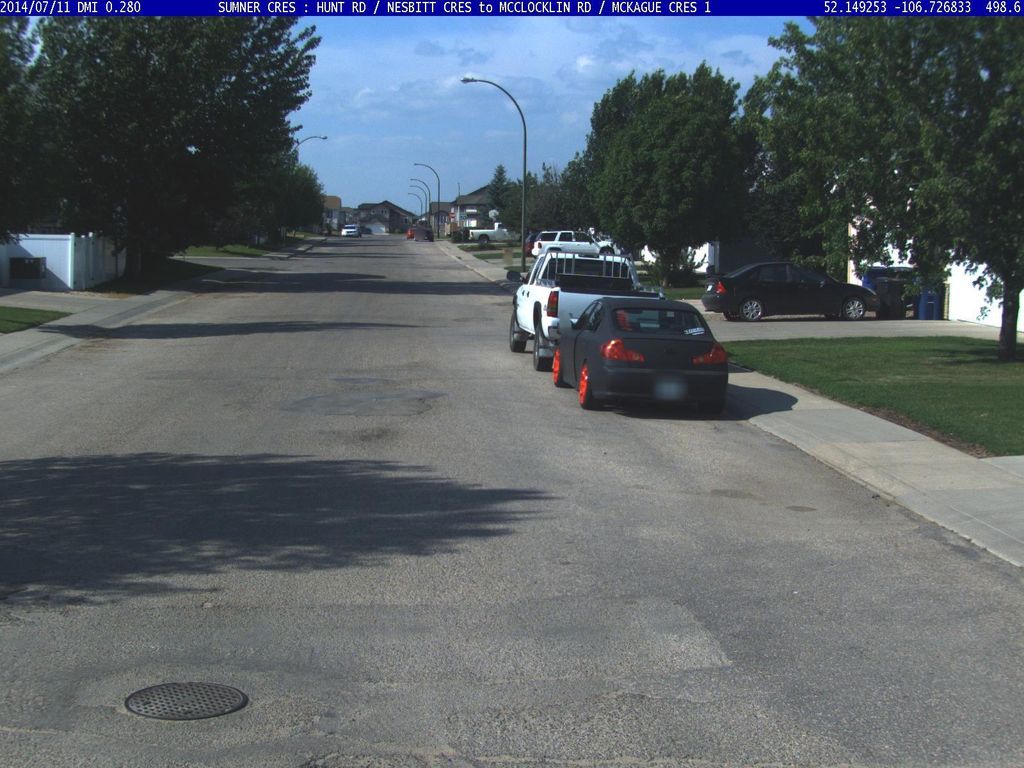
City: saskatoon